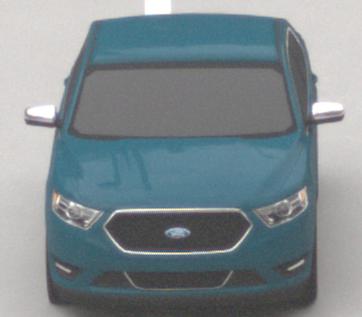
Make: Ford
Model: Taurus
Detailed model: SHO
Model produced from: 2012
Model produced until: 2019
Doors: 4
Color: blue
Road condition: dry road
Daytime: morning or afternoon
Contrast: low contrast